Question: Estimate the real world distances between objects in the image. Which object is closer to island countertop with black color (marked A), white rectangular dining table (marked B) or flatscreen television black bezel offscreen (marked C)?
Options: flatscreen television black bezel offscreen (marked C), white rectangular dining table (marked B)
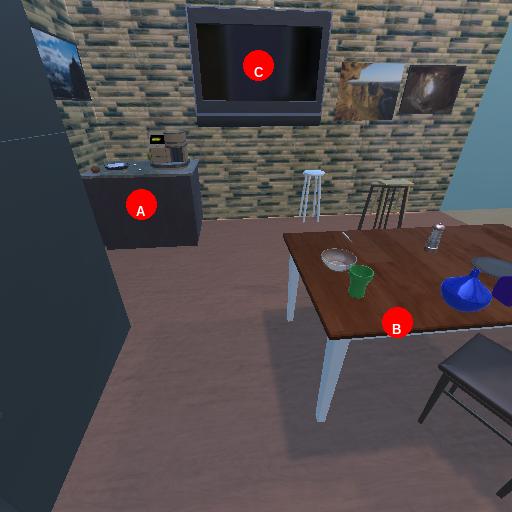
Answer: flatscreen television black bezel offscreen (marked C)